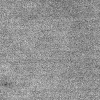
Atmospheric dust classification: dusty